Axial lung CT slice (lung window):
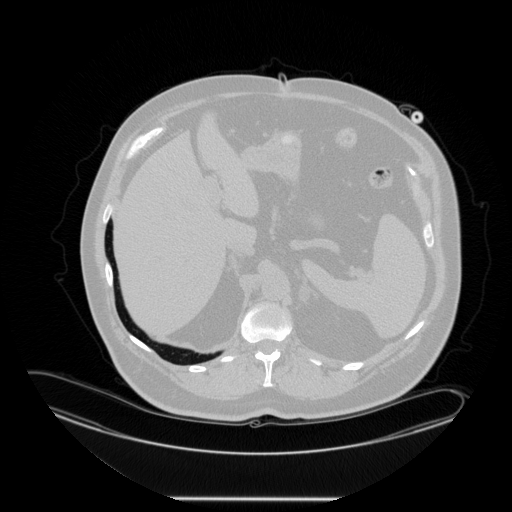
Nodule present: no